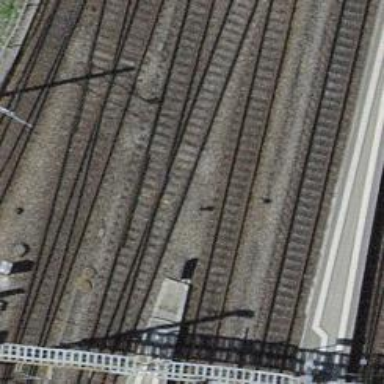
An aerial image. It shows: Siding railway track with electrified contact line.